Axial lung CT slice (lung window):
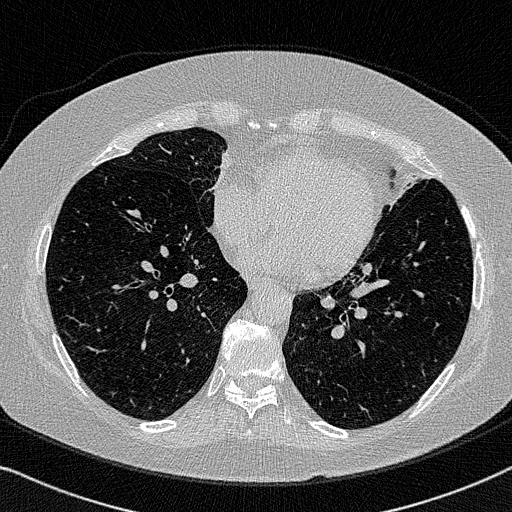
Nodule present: no